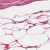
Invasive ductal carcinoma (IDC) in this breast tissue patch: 0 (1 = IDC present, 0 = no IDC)